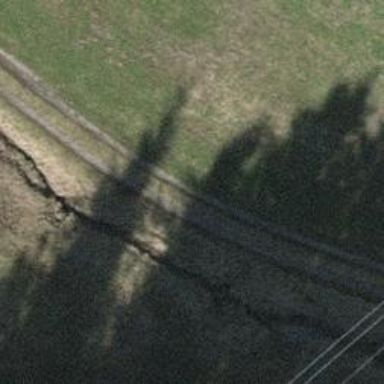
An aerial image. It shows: Track with compacted grade3 surface.